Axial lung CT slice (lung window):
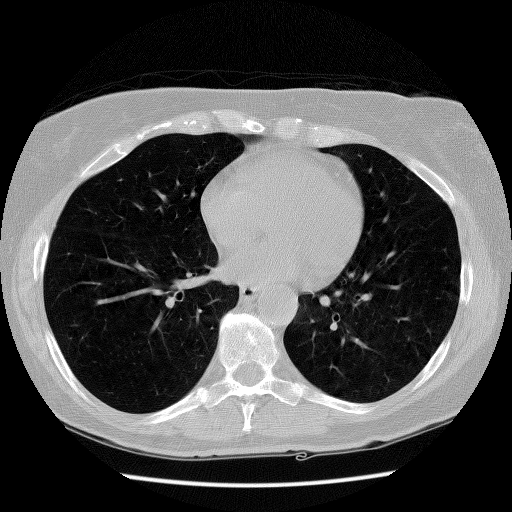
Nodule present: no